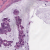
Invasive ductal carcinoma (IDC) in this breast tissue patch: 1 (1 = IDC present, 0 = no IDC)